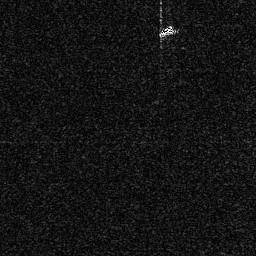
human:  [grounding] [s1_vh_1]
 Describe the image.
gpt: In the satellite image, there is  <ref>1 small ship </ref> <box>[[61, 8, 67, 14, 0]]</box> located at top.